Question: I would like my application to post on the timeline a mosaic of 4 or 8 pictures as it is done with the "Photos" box (see an example below, I have hidden the photos as they are personal):

Using the Facebook API I can add a normal post to the timeline like this:
'''
try
{
$ret_obj = $facebook->api('/me/feed', 'POST',
array(
'link' => 'www.freemages.fr',
'message' => 'Posting with the PHP SDK!'
));
echo "Post ID: ".$ret_obj["id"];
}
catch(FacebookApiException $e)
{
$login_url = $facebook->getLoginUrl( array(
'scope' => 'publish_stream'
));
echo "Veuillez vous <a href="".$login_url."">identifier</a>";
error_log($e->getType());
error_log($e->getMessage());
}
'''
However I dont see in the documentation if there is a way to do as explained. I don't really need to upload thumbnails of the pictures on the FB account, i just want to display them in a square format grouped by 4 per row on the timeline (for instance I could generate HTML code to create this layout but it does not seem possible).
Thanks for your tips!
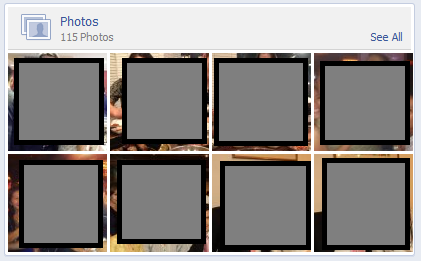
Answer: It sounds to me like you need to read up on the open graph <URL> This is where you create custom objects,actions and aggregations and you can then prompt your users to add their activity to it. I think it does require submitting to facebook first though. I'd suggest reading the above link and seeing if you can get that to work. It's more of a box that appears on the profile timeline rather than in the feed.
At the moment you can find a step-by-step tutorial here <URL>